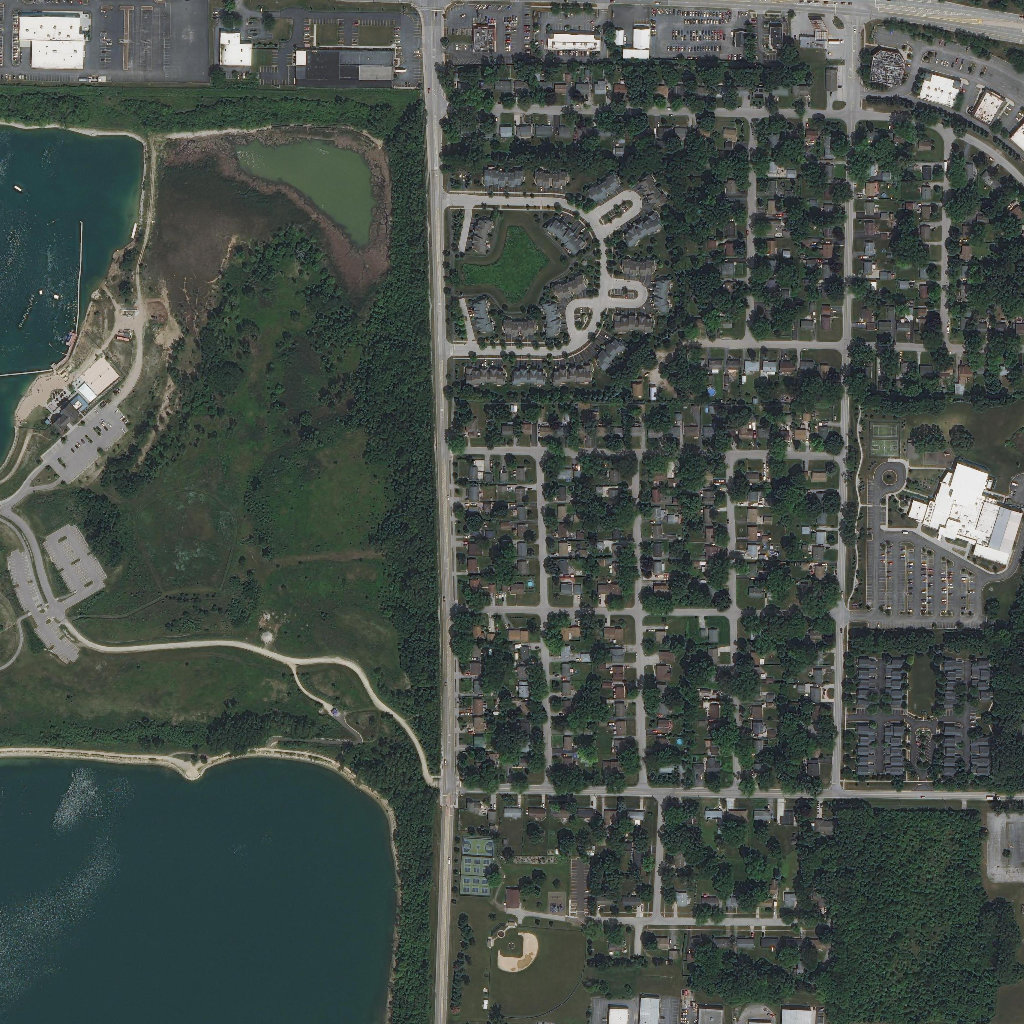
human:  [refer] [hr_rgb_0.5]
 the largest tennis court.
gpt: <box>[[44, 83, 48, 87, 0]]</box>